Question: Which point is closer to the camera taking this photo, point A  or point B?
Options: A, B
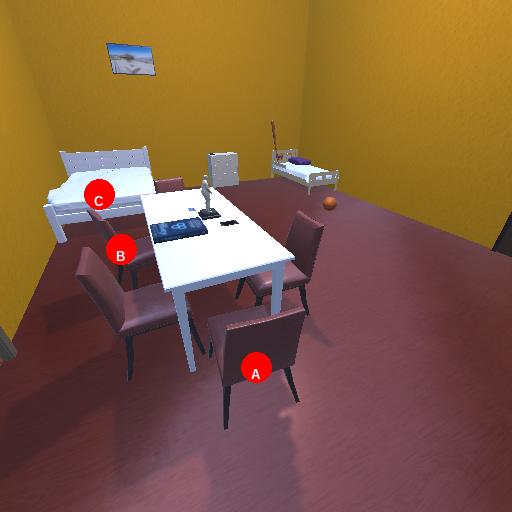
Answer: A